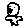
Label: bird